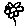
Label: flower